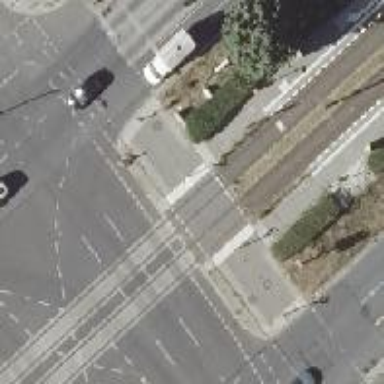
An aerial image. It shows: Traffic island located on footway.